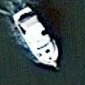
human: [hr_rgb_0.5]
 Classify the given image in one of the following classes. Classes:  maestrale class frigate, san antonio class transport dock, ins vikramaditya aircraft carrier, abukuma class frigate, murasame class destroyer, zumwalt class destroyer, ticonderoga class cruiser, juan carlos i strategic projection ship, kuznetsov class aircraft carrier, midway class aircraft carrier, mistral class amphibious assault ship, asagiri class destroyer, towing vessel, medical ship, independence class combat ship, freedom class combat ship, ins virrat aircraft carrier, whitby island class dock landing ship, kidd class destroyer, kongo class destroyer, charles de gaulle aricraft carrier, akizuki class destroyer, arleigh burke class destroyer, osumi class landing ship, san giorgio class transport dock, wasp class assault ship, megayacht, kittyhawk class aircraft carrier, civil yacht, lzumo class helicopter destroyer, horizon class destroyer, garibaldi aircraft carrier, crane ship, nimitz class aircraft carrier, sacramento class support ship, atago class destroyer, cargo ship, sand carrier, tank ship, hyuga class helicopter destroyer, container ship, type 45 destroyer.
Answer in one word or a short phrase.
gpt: Civil yacht